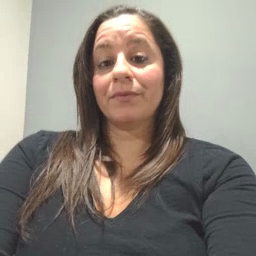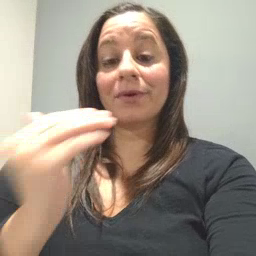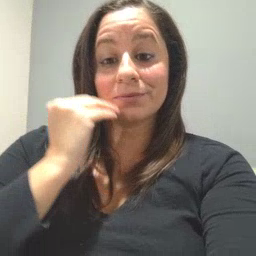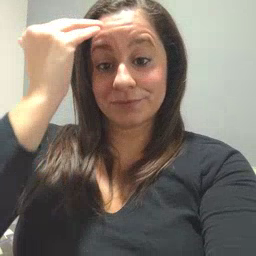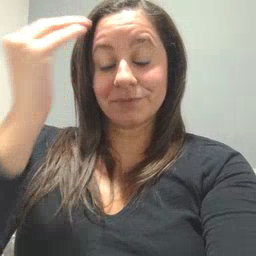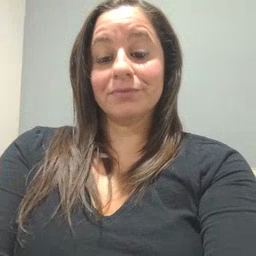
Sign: head